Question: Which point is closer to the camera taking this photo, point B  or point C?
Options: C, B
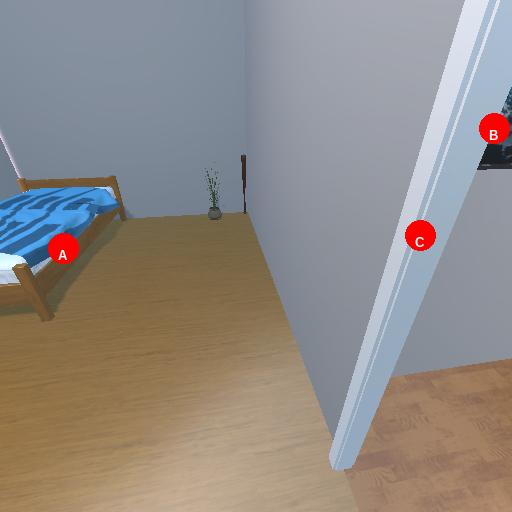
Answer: C